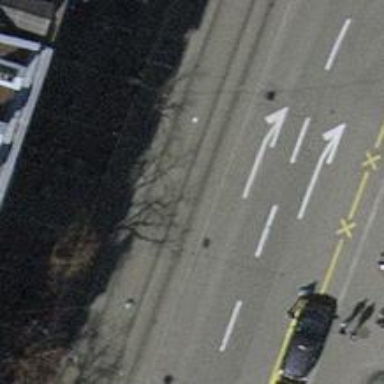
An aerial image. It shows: Asphalt service road with embedded tram rails.